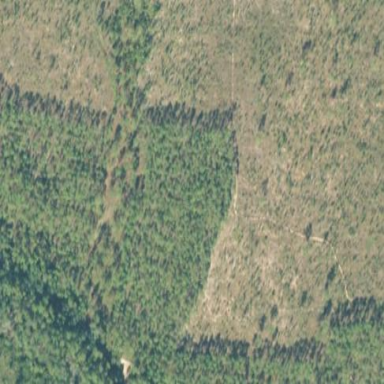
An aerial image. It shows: Forest area dominated by needle-leaved trees.